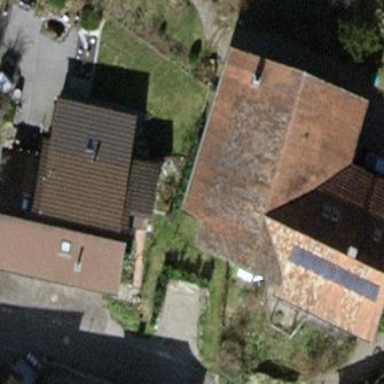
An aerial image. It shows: Detached building with gabled roof.